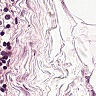
Metastatic tissue present: no